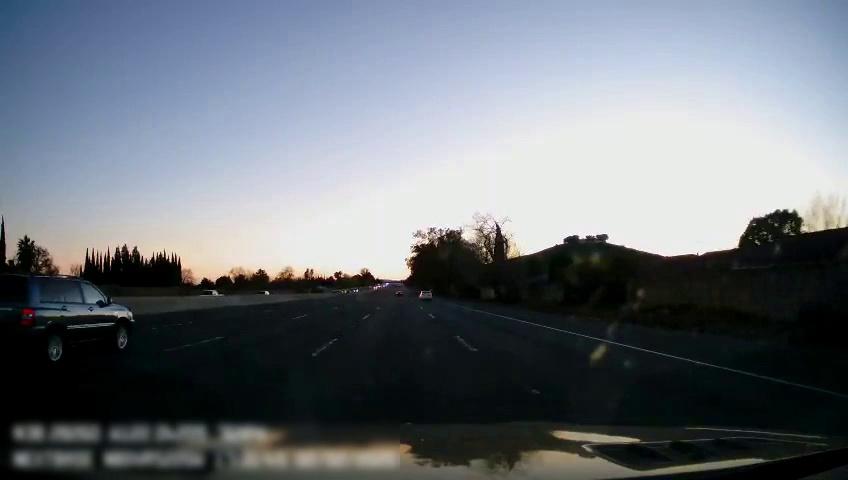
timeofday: Day
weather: Sunny
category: Drivable Space
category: Vehicles | Car
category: Vehicles | SUV
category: Vehicles | Truck
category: Vehicles | Car
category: Lanes | Current Lane
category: Lanes | Current Lane
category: Lanes | Alternate Lane
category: Lanes | Alternate Lane